Question: I want to crop an image edge to set that edge transparant. I have used png to set to that edge when the background color white. But when it use for other backgrounds that white edge is there. So I want to know how to crop that image edge.
Here's the CSS for the styling
'''
.cover-left-2 .avatar:after {
width: 38px;
height: 22px;
background-position: -47px bottom;
}
.avatar:after {
content: " ";
display: block;
position: absolute;
left: 0;
bottom: 0;
opacity: 0.9;
filter: alpha(opacity=80);
pointer-events: none;
background: url(../img/photo-corner-sw.png) no-repeat left bottom;
background-image: url(../img/photo-corner-sw.svg);
}
'''
The image.

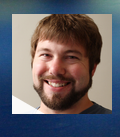
Answer: I found a jquery plugin call polycrop. You just need to add jquery to the page and add polyclip property to the element (the image you want to crop).
'''
<img src="http://lorempixel.com/200/150/people/1/Nishan/"
data-polyclip="0,0,199,0,199,151,50,150,0,97">
'''
That's it!
The image looks like this after cropped

jsfiddle example : <URL>